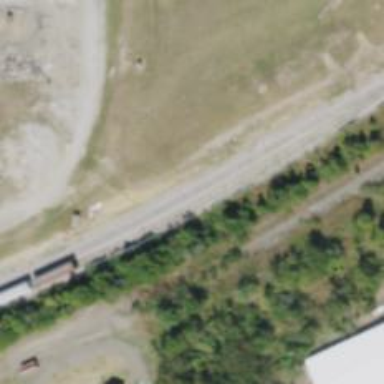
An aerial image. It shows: Rail spur service.